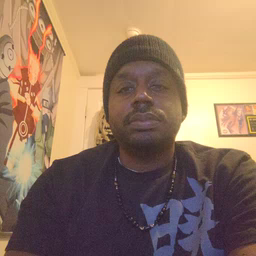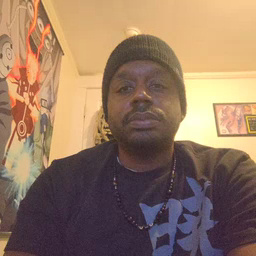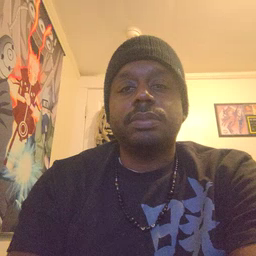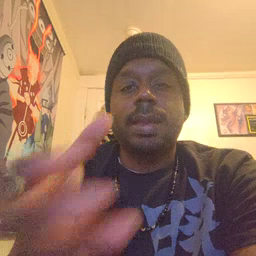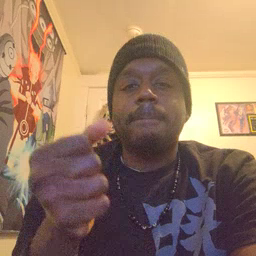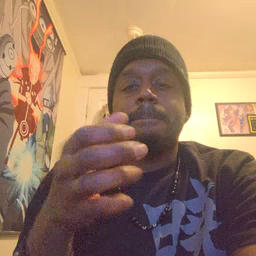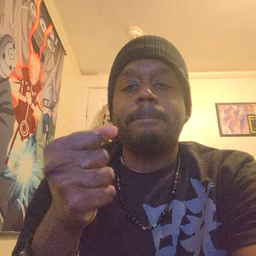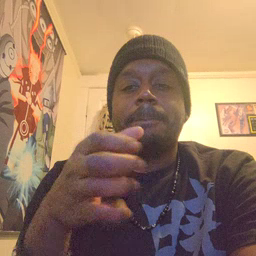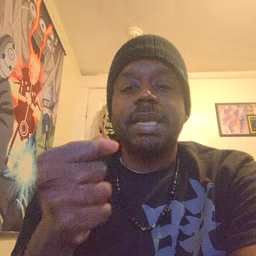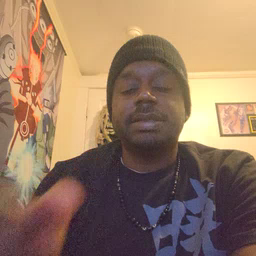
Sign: milk